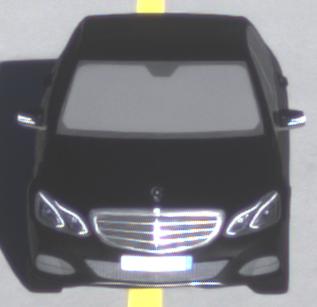
Make: Mercedes-Benz
Model: E 200
Detailed model: E-Class (212) Limousine
Model produced from: 2013/04
Model produced until: 2015/10
Doors: 4
Color: black
Road condition: dry road
Daytime: sunrise or sunset
Contrast: medium contrast